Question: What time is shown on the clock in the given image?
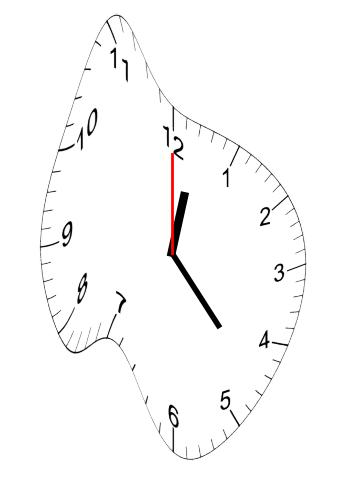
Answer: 12:23:00